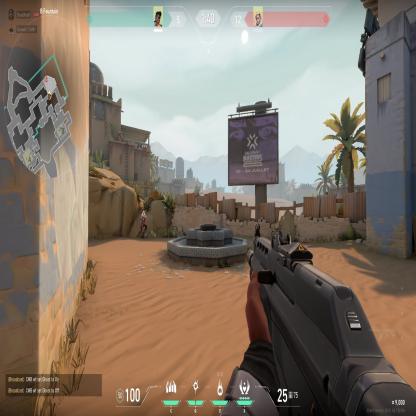
Label: enemy